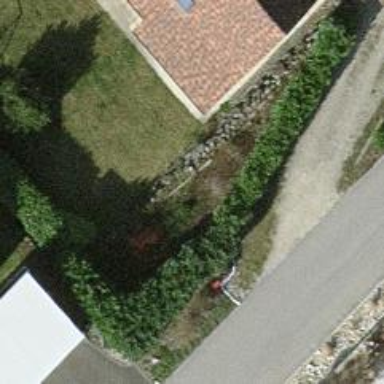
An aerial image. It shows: Hedge acting as barrier.